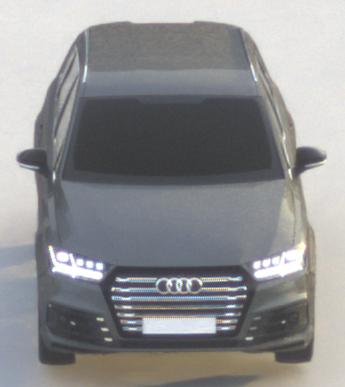
Make: Audi
Model: SQ7
Detailed model: -
Model produced from: 2016
Model produced until: 2018
Doors: 5
Color: gray
Road condition: dry road
Daytime: sunrise or sunset
Contrast: low contrast